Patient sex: M
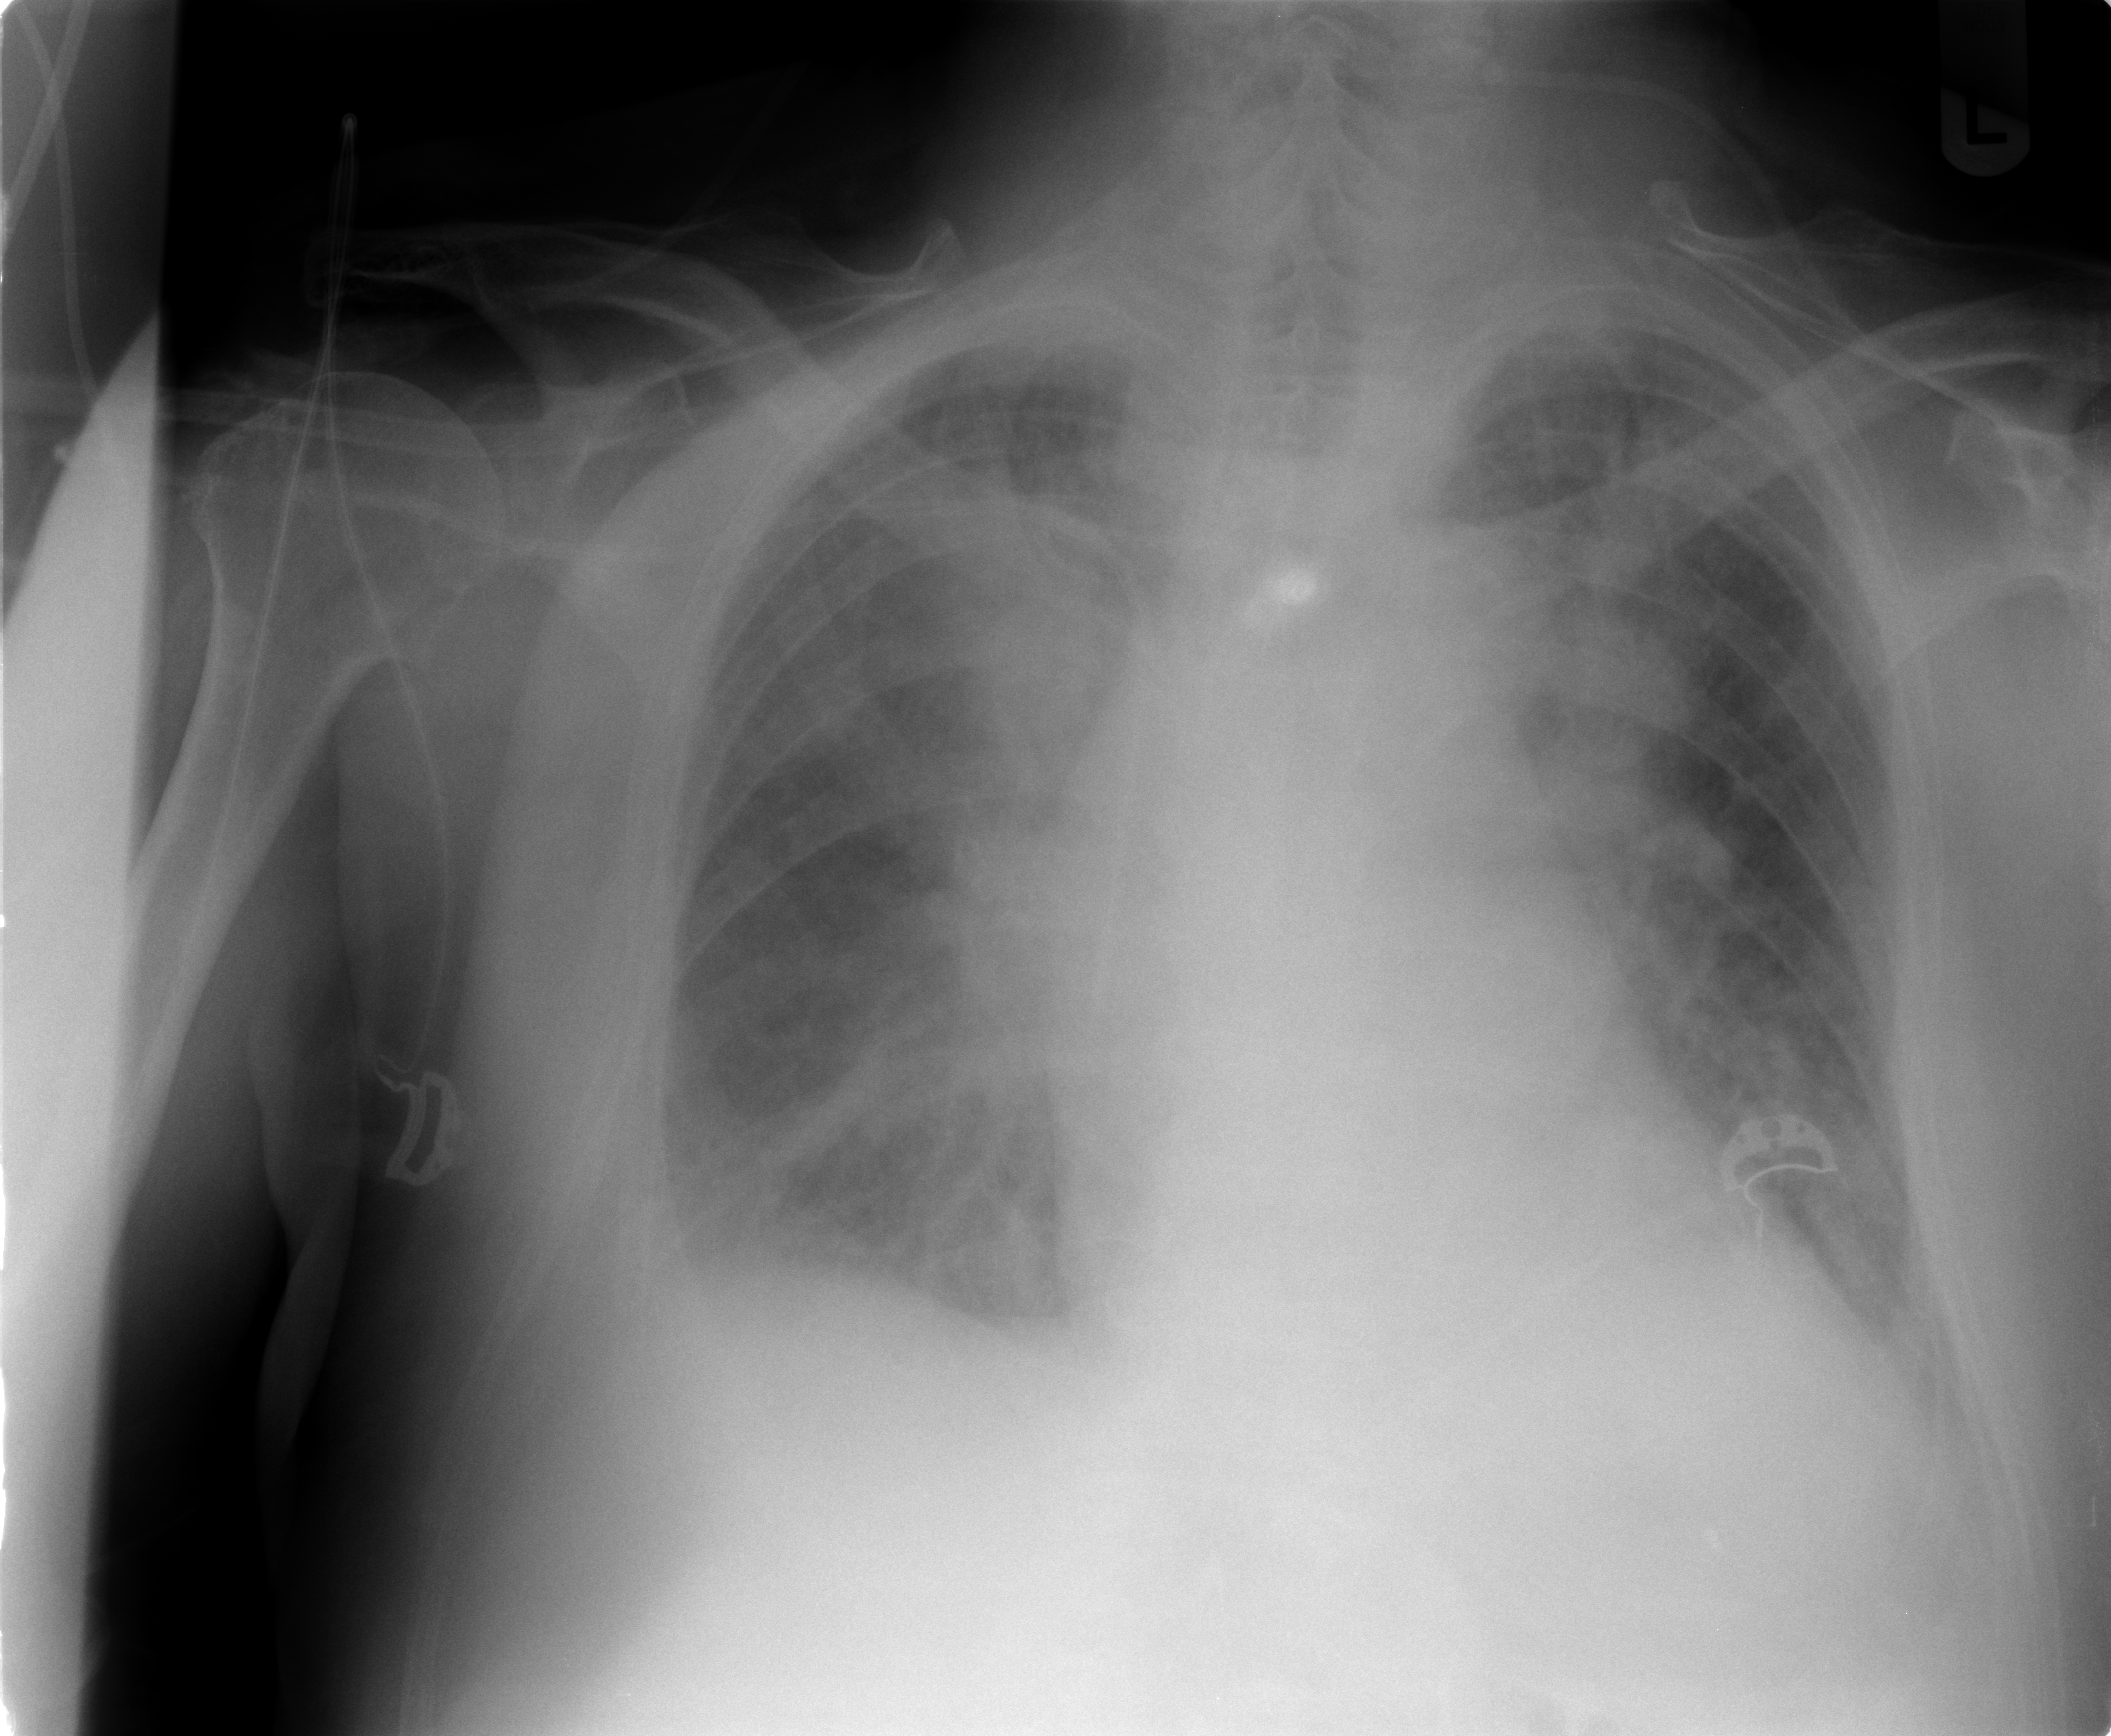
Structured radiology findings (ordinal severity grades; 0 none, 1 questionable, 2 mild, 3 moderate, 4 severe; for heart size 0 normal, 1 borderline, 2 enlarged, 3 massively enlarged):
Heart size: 0
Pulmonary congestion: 3
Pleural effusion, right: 2
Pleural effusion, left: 2
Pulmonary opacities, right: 3
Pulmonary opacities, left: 3
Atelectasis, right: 3
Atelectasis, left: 3